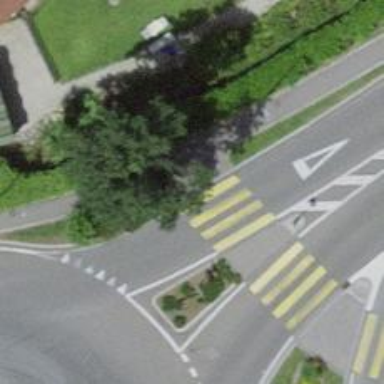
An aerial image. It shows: Kerb serving as barrier.